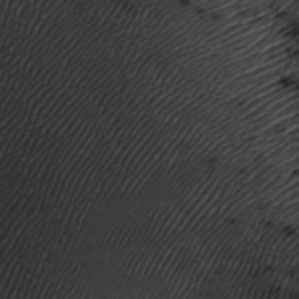
Label: frost